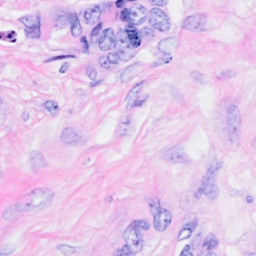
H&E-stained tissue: Breast